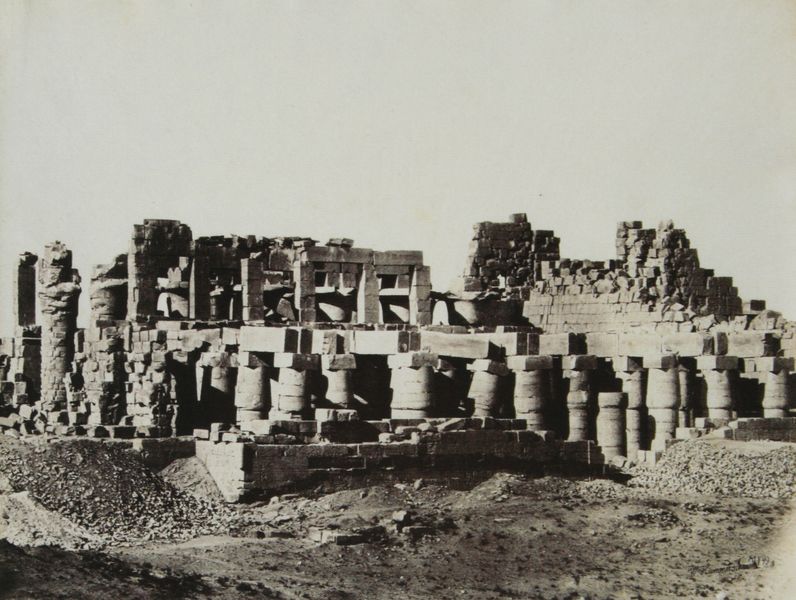
Titel: Karnak
Künstler: Wilhelm Hammerschmidt
Standort: Berlin
Institution: Fotogalerie Kicken
Schlagwörter: dunkel, himmel, schatten, weiß, sand, grau, licht, marmor, schwarz, säule, säulen, anlage, gebäude, weg, alt, architektur, stein, steine, erde, horizont, hügel, kirche, pfad, boden, ansicht, italien, wüste, mauer, ziegel, wolkenlos, sepia, schutt, schaden, foto, fotografie, photographie, ruine, antike, religion, kiesel, denkmal, mauerwerk, schwarzweiß, ruinen, photo, kontraste, kaputt, antik, griechenland, stapel, olympia, tempel, pyramide, zerbrochen, verfallen, ägypten, historisch, fundament, archäologie, ausgrabung, erdbeben, schäden, einsturz, mesopotamien, pharao, rest, säulentrommeln, konstrast, mauerwerd, gelung, haufen steine